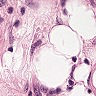
Metastatic tissue present: no